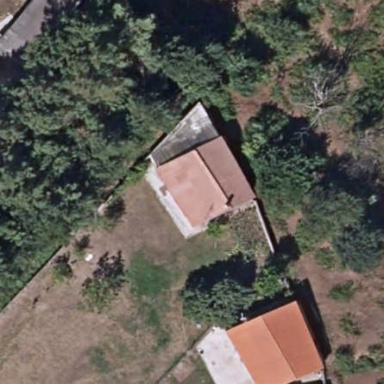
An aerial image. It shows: Simple house.